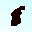
Label: 8